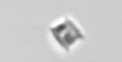
Label: Bacillariophyceae_morphotype1